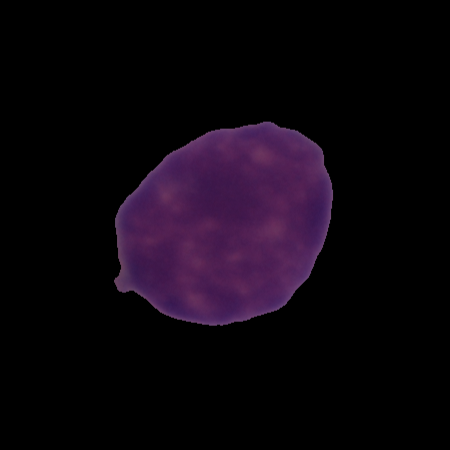
Label: healthy